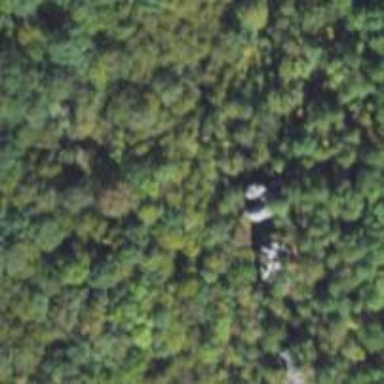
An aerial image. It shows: Cliff in nature.